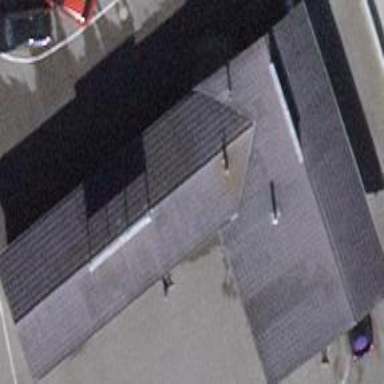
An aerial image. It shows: Car wash facility located inside building.